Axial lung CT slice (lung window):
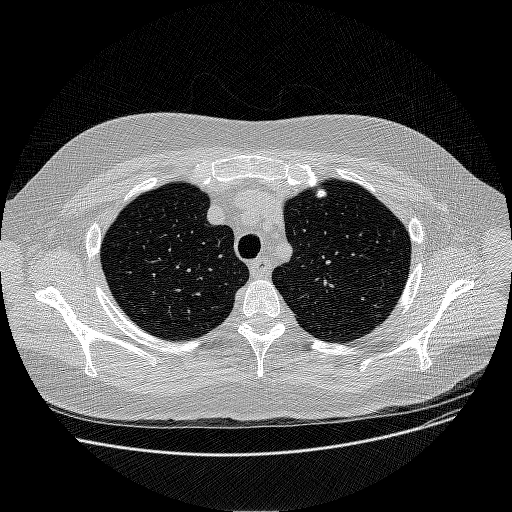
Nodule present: no